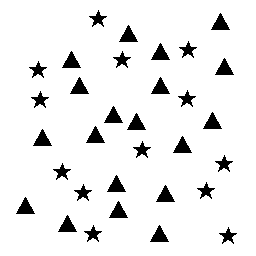
Squares: 0
Triangles: 19
Stars: 13
Total shapes: 32